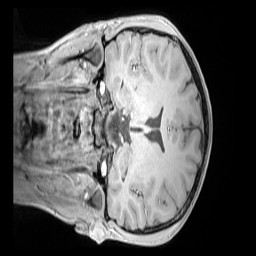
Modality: MP2RAGE
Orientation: coronal
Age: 11
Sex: male
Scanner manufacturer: siemens
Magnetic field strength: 3 T
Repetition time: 4 s
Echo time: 0.00303 s